Question: I am trying to use the 'displaysSearchBarInNavigationBar' property in the iOS7 'UISearchDisplayController' class to display the search bar inside a navigation bar.
Using the <URL> and set 'displaysSearchBarInNavigationBar' to true, like so.
'''
- (void)viewDidLoad
{
[super viewDidLoad];
// create a mutable array to contain products for the search results table
self.searchResults = [NSMutableArray arrayWithCapacity:[self.products count]];
self.searchDisplayController.displaysSearchBarInNavigationBar = YES;
}
'''
Unfortunately the result I am getting looks like this:

The search bar appears in the middle of the screen instead of in the navigationItem.
What am I doing wrong?
PS: I'm not sure if it's related, but 'self.searchDisplayController.navigationItem' property is 'nil'.
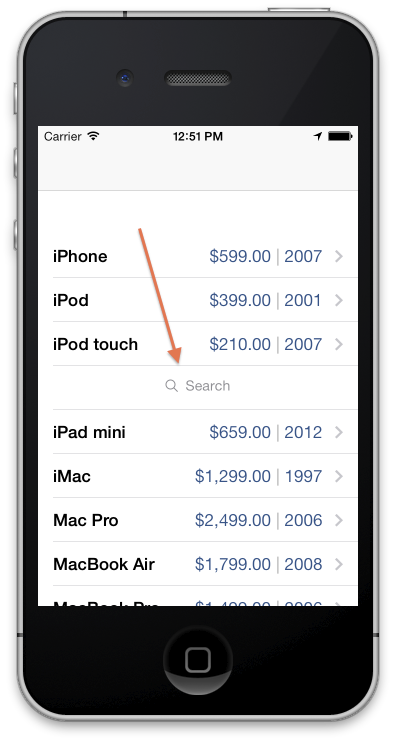
Answer: Remove the search bar from the table view. Using 'displaysSearchBarInNavigationBar' means that UISearchDisplayController will take care of placing the search bar in the hierarchy for you.
Also, 'navigationItem' will be nil until 'displaysSearchBarInNavigationBar' is set to YES. The item is created only when needed.